Question: Curious, is it a way to notify other client that I made a database operation, but without set up own server? Just from the client?
Image below shows, I need a server with SSL certificate. Any way to avoid?

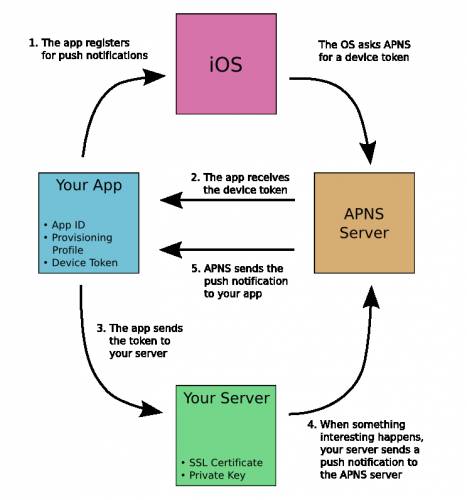
Answer: You need to have a server (at minimum for security), but it doesn't need to be your server, there are many 3rd party companies who offer push notifications as part of their platform (like urban airship, or parse).